Question: The banner is where i want it to be although the boxes which are using jquery masonry are overlapping it, what have i done wrong here?...
html
'''
<script type="text/javascript" src="jquery.js"></script>
<script type="text/javascript" src="masonry.js"></script>
<script>
$(function () {
$('#container').masonry({
columnWidth: 1,
itemSelector: 'div'
});
});
</script>
<div id="banner">
<img src="images/banner.png"/>
</div>
<div id="logo">
</div>
<div id="imagetrans">
<div id="container" class="clearfix masonry">
<div class="box1">
<img class="bottom" src="images/eventbox2.png"/>
<img class="top" src="images/eventbox.png"/>
</img></div>
<div class="box2">
<img class="bottom" src="images/forumbox2.png"/>
<img class="top" src="images/forumbox.png"/>
</img></div>
<div class="box1">
<img class="bottom" src="images/eventbox2.png"/>
<img class="top" src="images/eventbox.png"/>
</img></div>
<div class="box1">
<img class="bottom" src="images/eventbox2.png"/>
<img class="top" src="images/eventbox.png"/>
</img></div>
<div class="box3">
<img class="bottom" src="images/top10box2.png"/>
<img class="top" src="images/top10box.png"/>
</img></div>
<div class="box1">
<img class="bottom" src="images/eventbox2.png"/>
<img class="top" src="images/eventbox.png"/>
</img></div>
</div>
</div>
</div>
'''
and the css
'''
body {
width:900px;
height:100%;
margin:0 auto;
background-image: url(images/gridbg.png);
}
#banner {
position: absolute;
left: 0;
right: 0;
top: 0px;
}
#container > div {
margin: 5px;
}
.box1 {
width:350px;
height:250px;
}
.box2 {
width:150px;
height:150px;
}
.box3 {
width:150px;
height:350px;
}
#imagetrans {
position:relative;
margin:0 auto;
}
#imagetrans img.top:hover,
#container > div img.top:hover {
opacity:0;
}
#imagetrans img,
#container > div img {
position:absolute;
-webkit-transition: opacity 0.3s ease-in-out;
-moz-transition: opacity 0.3s ease-in-out;
-o-transition: opacity 0.3s ease-in-out;
transition: opacity 0.3s ease-in-out;
}
'''
Any ideas? cause i can easily place the banner at the bottom by changing the coding from top to bottom, although i would prefer it if i could have it at the top of the screen, not quite sure whats wrong...

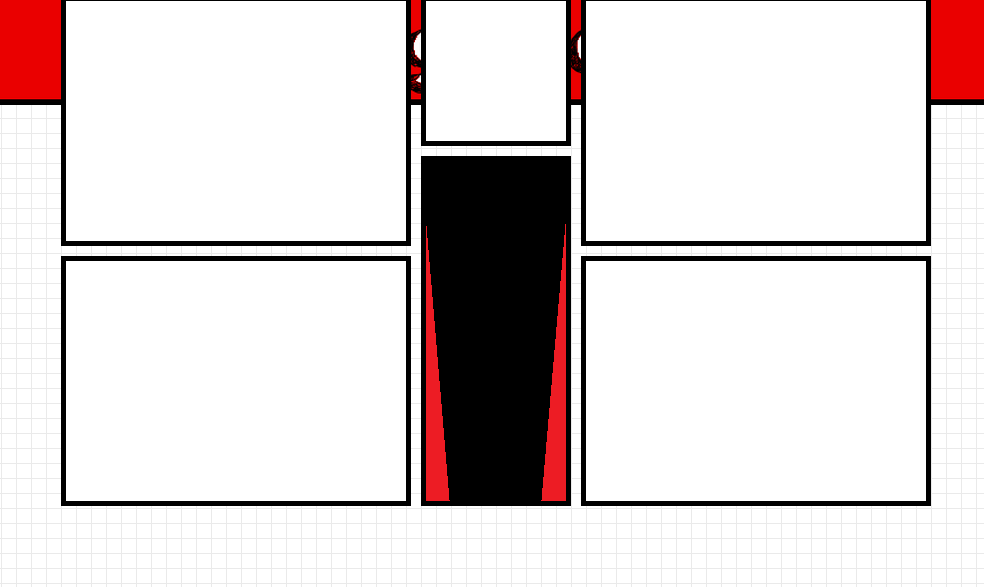
Answer: Try changing:
'''
#banner {
position: absolute;
left: 0;
right: 0;
top: 0px;
}
'''
To:
'''
#banner {
height: 100px; // whatever your banner height is.
}
'''
Or:
'''
#banner {
position: fixed;
left: 0;
right: 0;
top: 0px;
}
'''
If you do the position fixed approach, you'll need to add a top margin or spacer of some sort to bump the page contents down by the height of your header.